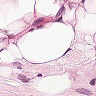
Metastatic tissue present: yes